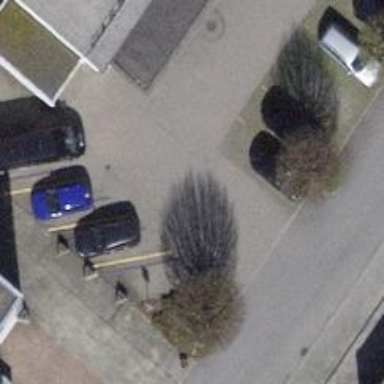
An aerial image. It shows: Parking area with surface.